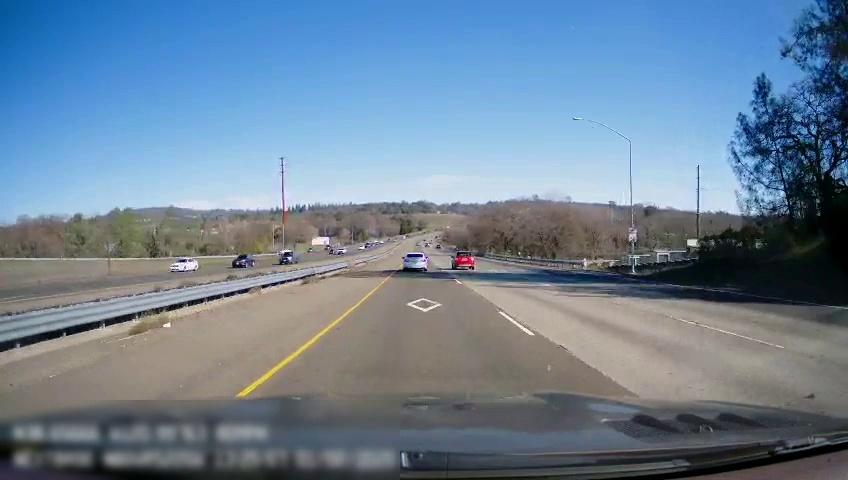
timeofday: Day
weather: Sunny
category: Drivable Space
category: Drivable Space
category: Vehicles | Car
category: Vehicles | Car
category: Vehicles | Car
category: Vehicles | SUV
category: Vehicles | SUV
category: Lanes | Current Lane
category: Lanes | Current Lane
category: Lanes | Alternate Lane
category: Lanes | Alternate Lane
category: Traffic | Signs